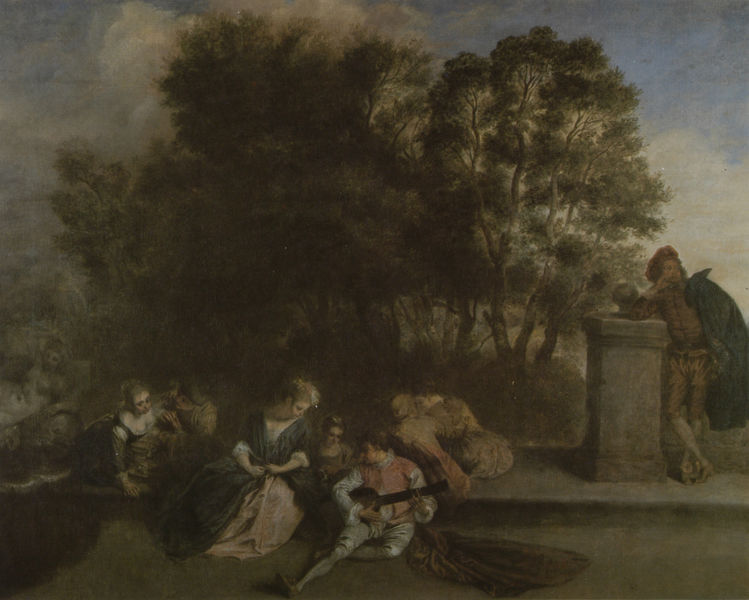
Titel: Recréation italienne, Belustigung im Freien
Künstler: Antoine Watteau
Standort: Berlin
Institution: Staatliche Museen zu Berlin, Preußischer Kulturbesitz
Schlagwörter: baum, blau, blätter, dunkel, gruppe, himmel, laub, mann, nackt, schatten, umhang, weiß, wolken, bäume, frauen, grün, landschaft, menschen, mädchen, ocker, sitzen, äste, abend, braun, damen, elegant, femmes, frau, grau, haar, hell, hut, hüte, kleid, kleider, licht, männer, nacht, orange, pfeiler, schwarz, straße, säule, dame, park, rot, tiere, wolke, beige, gesellschaft, hemd, arme, barock, blicke, falten, sockel, stehen, stein, gesten, hände, instrument, natur, wind, zweige, brüstung, boden, gewand, mantel, reich, sitzend, stoff, adel, familie, gewänder, rokkoko, gitarre, musik, musiker, pflanzen, dekolletee, rosa, vornehm, wald, kinder, engel, garten, skulptur, statue, sommer, liegen, düster, unterhaltung, mauer, idylle, picknick, romantik, lehnen, treppe, spielen, stufe, junge, spiel, mond, guitarre, idyll, jugend, mondschein, musicien, bordstein, göttin, ritter, barett, singen, sänger, wams, tonig, assis, watteau, gitarrist, laute, femme, anlehnen, lyra, hirten, leier, zuhörer, dirndl, musikant, zuhören, paare, architecture, nuage, verblaßt, minnesänger, galan, spielmann, kavalier, lauschen, mine, jardin, tugenden, mantelk, gesllschaft, vergnügung, pique-nique, im park, fete galante, sizuen, guitare, tycjan, abre, guitarrist, dehors, abres, ingenlaute, sitzeen, assit, muscicien